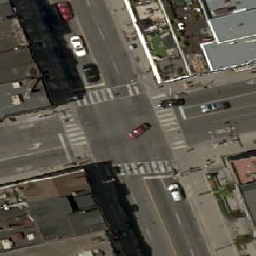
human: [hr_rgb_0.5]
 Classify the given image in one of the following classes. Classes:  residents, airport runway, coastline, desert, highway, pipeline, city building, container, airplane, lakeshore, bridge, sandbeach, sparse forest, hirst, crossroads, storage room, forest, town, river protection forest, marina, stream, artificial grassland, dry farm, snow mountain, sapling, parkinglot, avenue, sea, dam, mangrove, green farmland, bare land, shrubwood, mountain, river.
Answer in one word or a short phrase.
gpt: crossroads